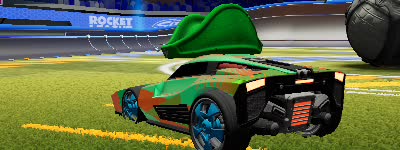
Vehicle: breakout